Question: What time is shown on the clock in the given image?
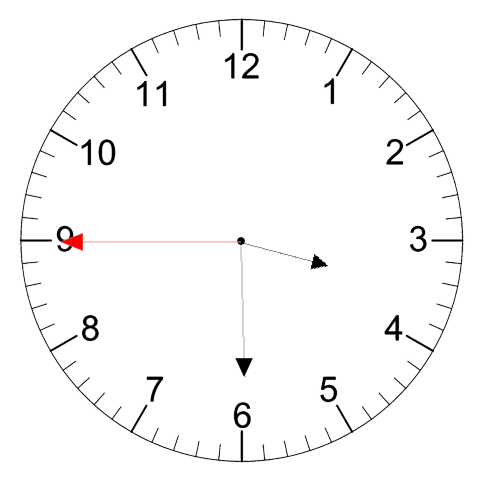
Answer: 03:29:45